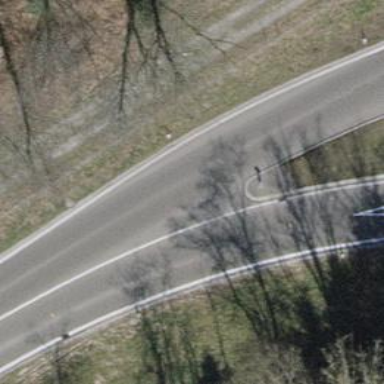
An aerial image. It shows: Secondary road with asphalt surface.